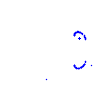
Particle: proton